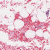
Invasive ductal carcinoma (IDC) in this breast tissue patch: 0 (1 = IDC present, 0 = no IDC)